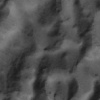
Atmospheric dust classification: not_dusty